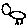
Label: bird